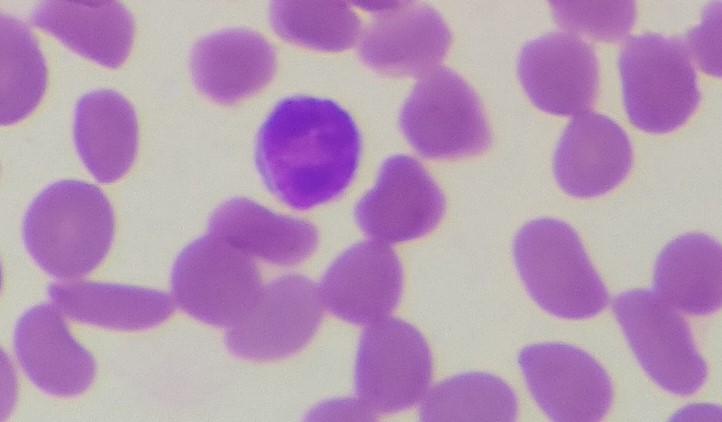
White blood cell type: Lymphocyte